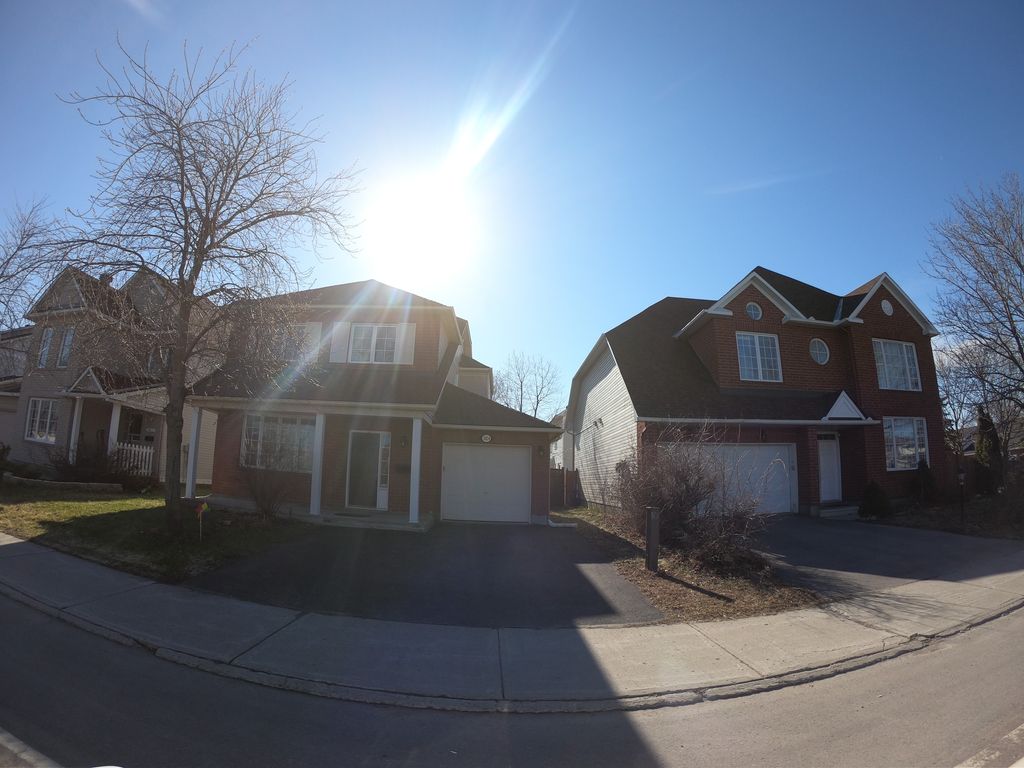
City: ottawa-gatineau